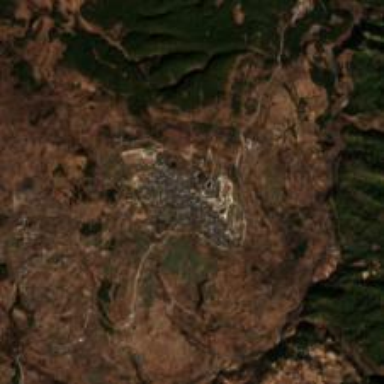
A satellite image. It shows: Township within town.